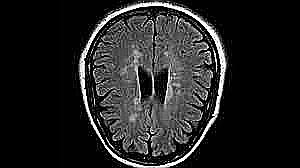
Label: notumor